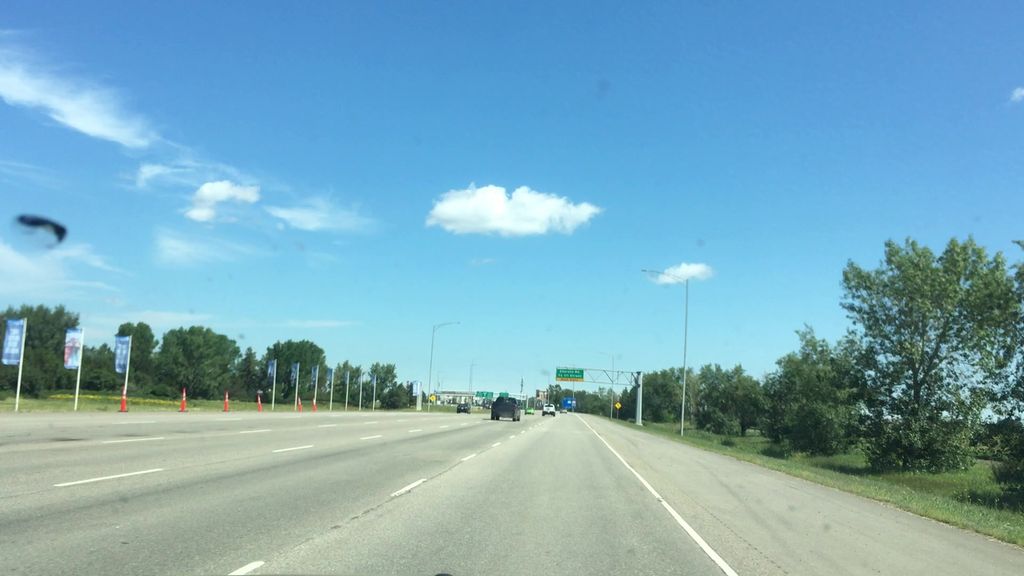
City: edmonton